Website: crate-barrel
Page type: payment
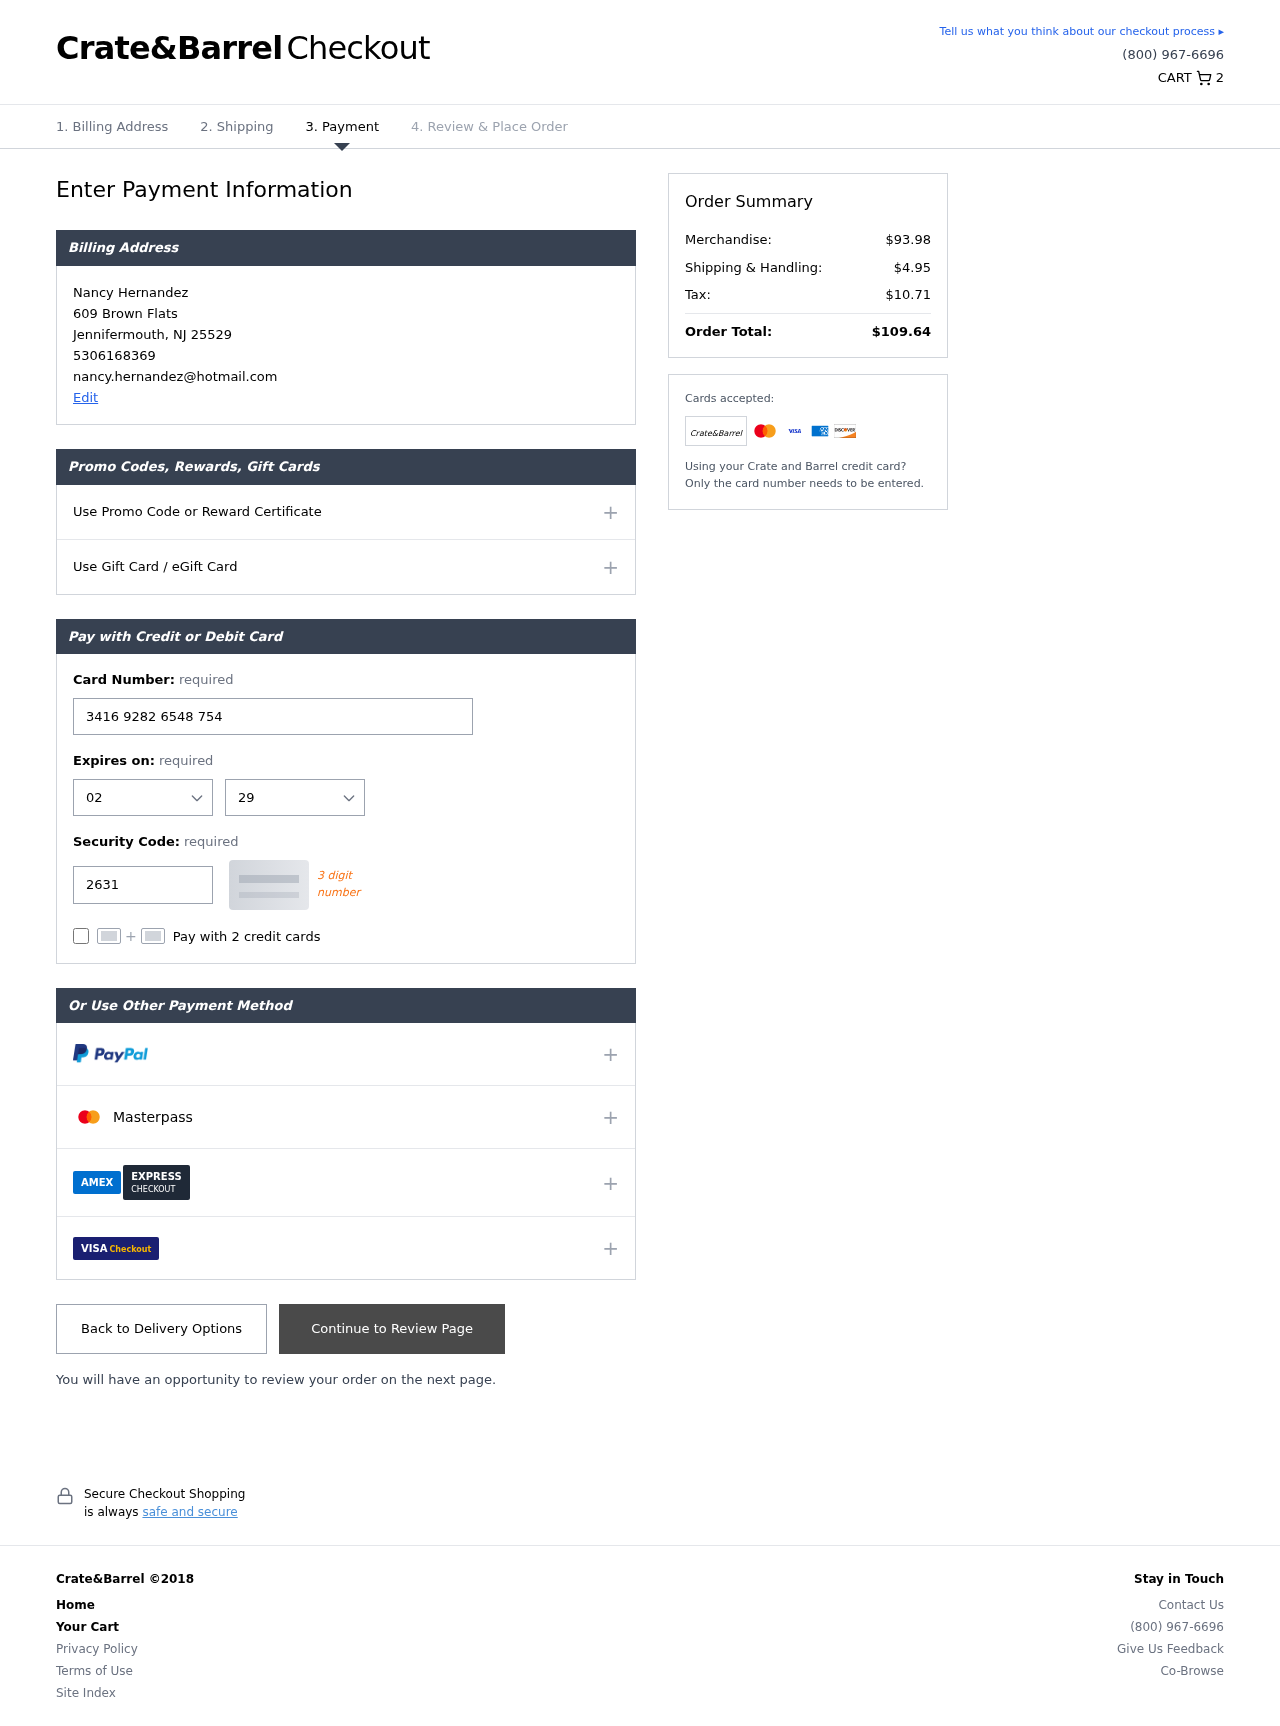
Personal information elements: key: PII_CARD_CVV
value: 2631
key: PII_CARD_EXPIRY_MONTH
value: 02
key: PII_CARD_EXPIRY_YEAR
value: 29
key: PII_CARD_NUMBER
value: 3416 9282 6548 754
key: PII_CITY
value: Jennifermouth
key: PII_EMAIL
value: nancy.hernandez@hotmail.com
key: PII_FULLNAME
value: Nancy Hernandez
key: PII_PHONE
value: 5306168369
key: PII_POSTCODE
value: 25529
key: PII_STATE_ABBR
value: NJ
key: PII_STREET
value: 609 Brown Flats
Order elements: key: ORDER_NUM_ITEMS
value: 2
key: ORDER_SUBTOTAL
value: $93.98
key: ORDER_SHIPPING_COST
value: $4.95
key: ORDER_TAX
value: $10.71
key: ORDER_TOTAL
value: $109.64